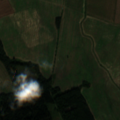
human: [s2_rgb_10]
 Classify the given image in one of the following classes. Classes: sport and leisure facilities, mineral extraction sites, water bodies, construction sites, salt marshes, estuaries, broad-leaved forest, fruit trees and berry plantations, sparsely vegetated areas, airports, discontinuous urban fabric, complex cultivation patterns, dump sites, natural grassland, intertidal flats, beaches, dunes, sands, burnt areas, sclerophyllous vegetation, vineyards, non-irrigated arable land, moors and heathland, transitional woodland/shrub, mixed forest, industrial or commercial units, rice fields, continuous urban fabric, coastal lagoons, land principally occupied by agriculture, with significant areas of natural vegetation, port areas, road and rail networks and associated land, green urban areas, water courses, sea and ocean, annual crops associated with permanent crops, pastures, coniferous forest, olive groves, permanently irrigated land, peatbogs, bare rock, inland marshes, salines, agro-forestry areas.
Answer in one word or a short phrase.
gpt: non-irrigated arable land, complex cultivation patterns, land principally occupied by agriculture, with significant areas of natural vegetation, broad-leaved forest, mixed forest